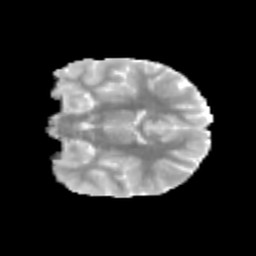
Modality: MD
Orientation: coronal
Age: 9
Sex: female
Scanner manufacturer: siemens
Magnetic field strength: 3 T
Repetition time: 3.8 s
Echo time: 0.07 s